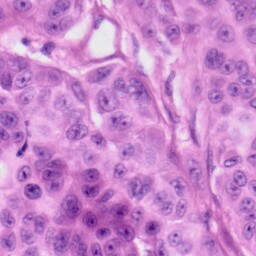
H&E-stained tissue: Skin